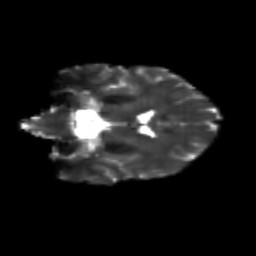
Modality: T2w
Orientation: coronal
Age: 28
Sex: female
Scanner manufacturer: siemens
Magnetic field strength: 3 T
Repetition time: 3.5 s
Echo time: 0.125 s